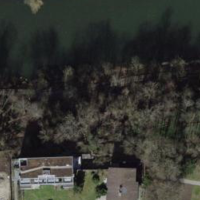
EUNIS habitat code: 41
Species observed at this site:
Fagus sylvatica